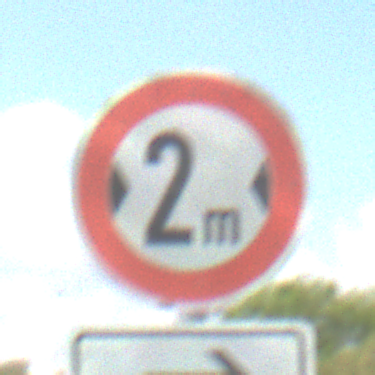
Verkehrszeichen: TatsaechlicheBreite2
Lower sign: RichtungsangabeDurchPfeile5
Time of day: MorningAfternoon
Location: Outdoor (Nature)
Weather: PartlyCloudy
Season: NotSpecified
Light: Natural